Question: I am doing a basic project in connecting an (HC-SR04) which should print in the serial monitor the distance of the closest object but it always print 0.
This is my code:
'''
long distance;
long time;
void setup(){
Serial.begin(9600);
pinMode(4, OUTPUT);
pinMode(2, INPUT);
}
void loop(){
digitalWrite(2,LOW);
delayMicroseconds(5);
digitalWrite(2, HIGH);
delayMicroseconds(10);
time = pulseIn(4, HIGH);
distance = int(0.017*time);
Serial.print("Distance: ");
Serial.print(distance);
Serial.println(" cm.");
delay(1000);
}
'''
And this is the breadboard:

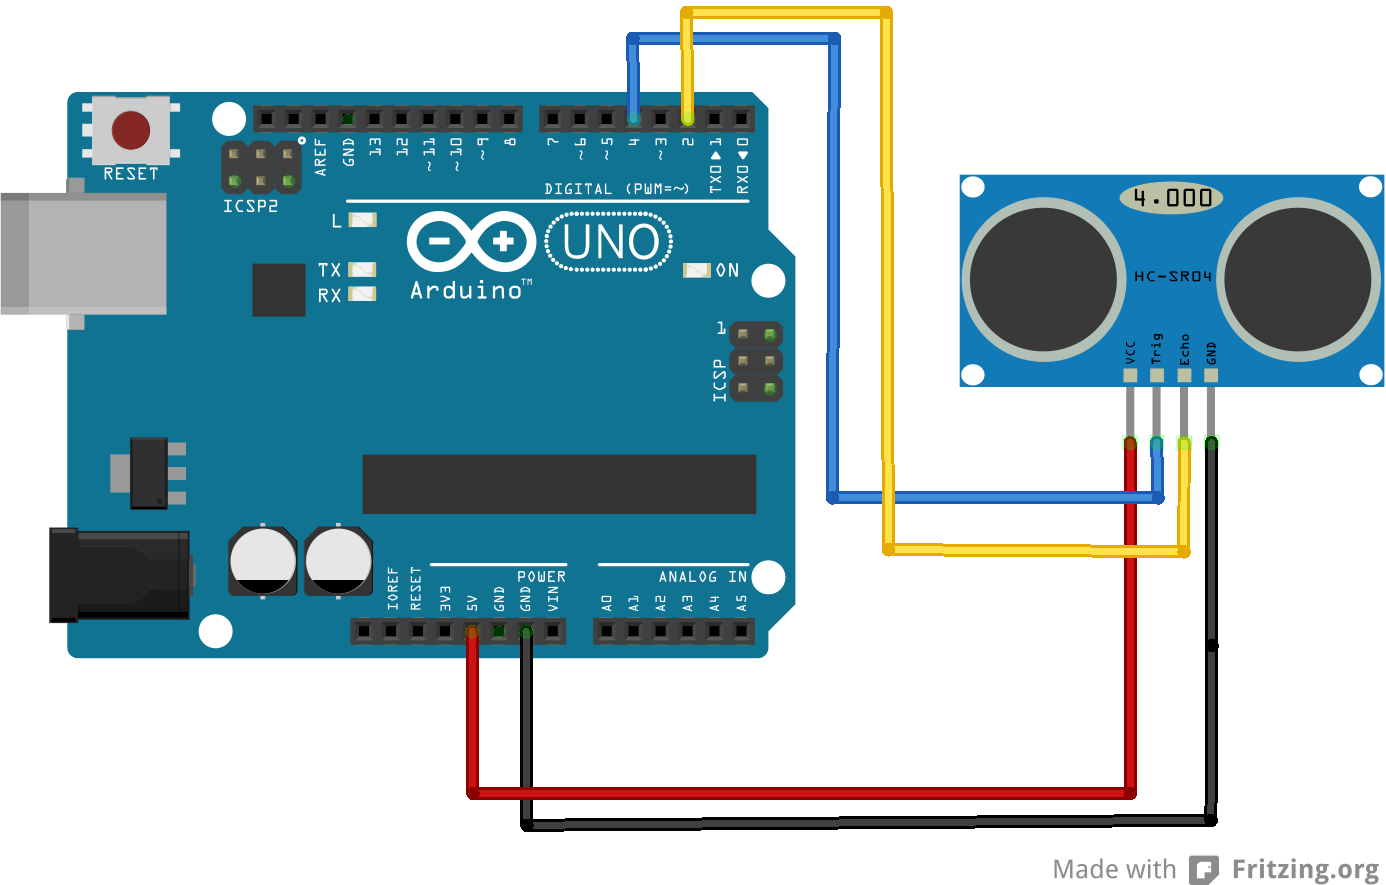
Answer: The primary issue that I see is that your code doesn't match your wiring diagram.
For example, your diagram shows connected to pin 4. The should be the output from your Arduino but you have it defined as an input.
The is connected to pin 2 and it should be an input, but you have it defined as an output.
Finally, in your 'loop()', you are not even using pin 2 or pin 4, but pins 9 and 8. Another issue is the timing you use in setting the trigger pulse - it does not match the datasheet. I would do something like this (assuming that you are actually connected to the pins shown in your diagram):
'''
#define sensorTrigPin 4
#define sensorEchoPin 2
void setup()
{
Serial.begin(9600);
pinMode(sensorTrigPin, OUTPUT);
pinMode(sensorEchoPin, INPUT);
}
void loop()
{
int pulseWidth = 0;
digitalWrite(sensorTrigPin, HIGH);
delayMicroseconds(10);
digitalWrite(sensorTrigPin, LOW);
pulseWidth = pulseIn(sensorEchoPin, HIGH);
Serial.print("Pulse Width: ");
Serial.print(pulseWidth);
delay(1000);
}
'''
Note that 'pulseWidth' is just the amount of time that it takes from the beginning of the pulse going high to the end of the same pulse (when it goes low). You would still have to calculate the distance based on the value of 'pulseWidth'.
---
If you change a portion of your 'loop()' code to this, it should work:
'''
void loop(){
digitalWrite(4, HIGH); //was (2, LOW)
delayMicroseconds(10); //was (5)
digitalWrite(4, LOW); //was (2, HIGH)
//REMOVED EXTRA DELAY
time = pulseIn(2, HIGH); //was (4,HIGH);
... //Keep the rest of your code the same.
}
'''